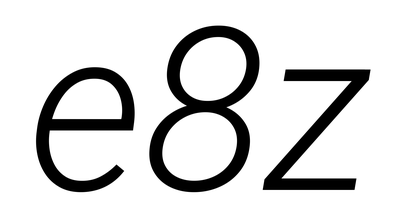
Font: Roboto-Italic_Light_Italic